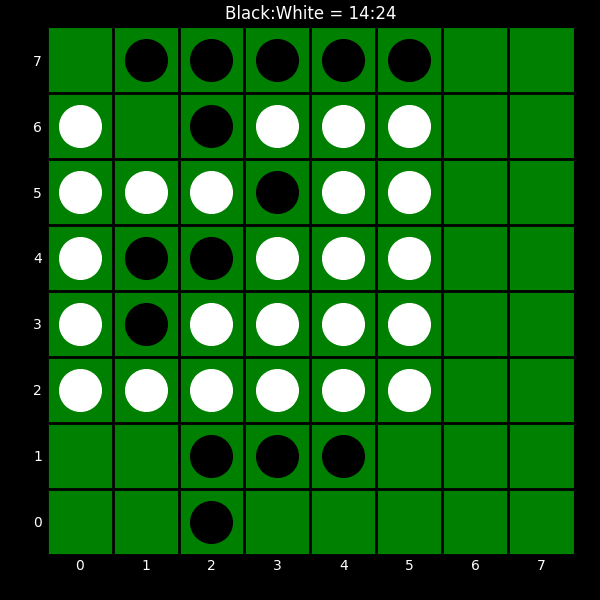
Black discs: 14
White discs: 24